Question: On the left is the default Number Picker by android. Is it possible to load a custom number picker like on the right, if I have the drawable images?

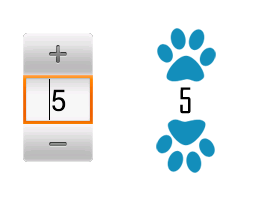
Answer: Yes, you can customize it like any other widget in android.
you can extend the class and edit it programmaticly or you can use selector.
refer to this tutorial.<URL>